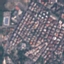
Land use / land cover: Residential